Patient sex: F
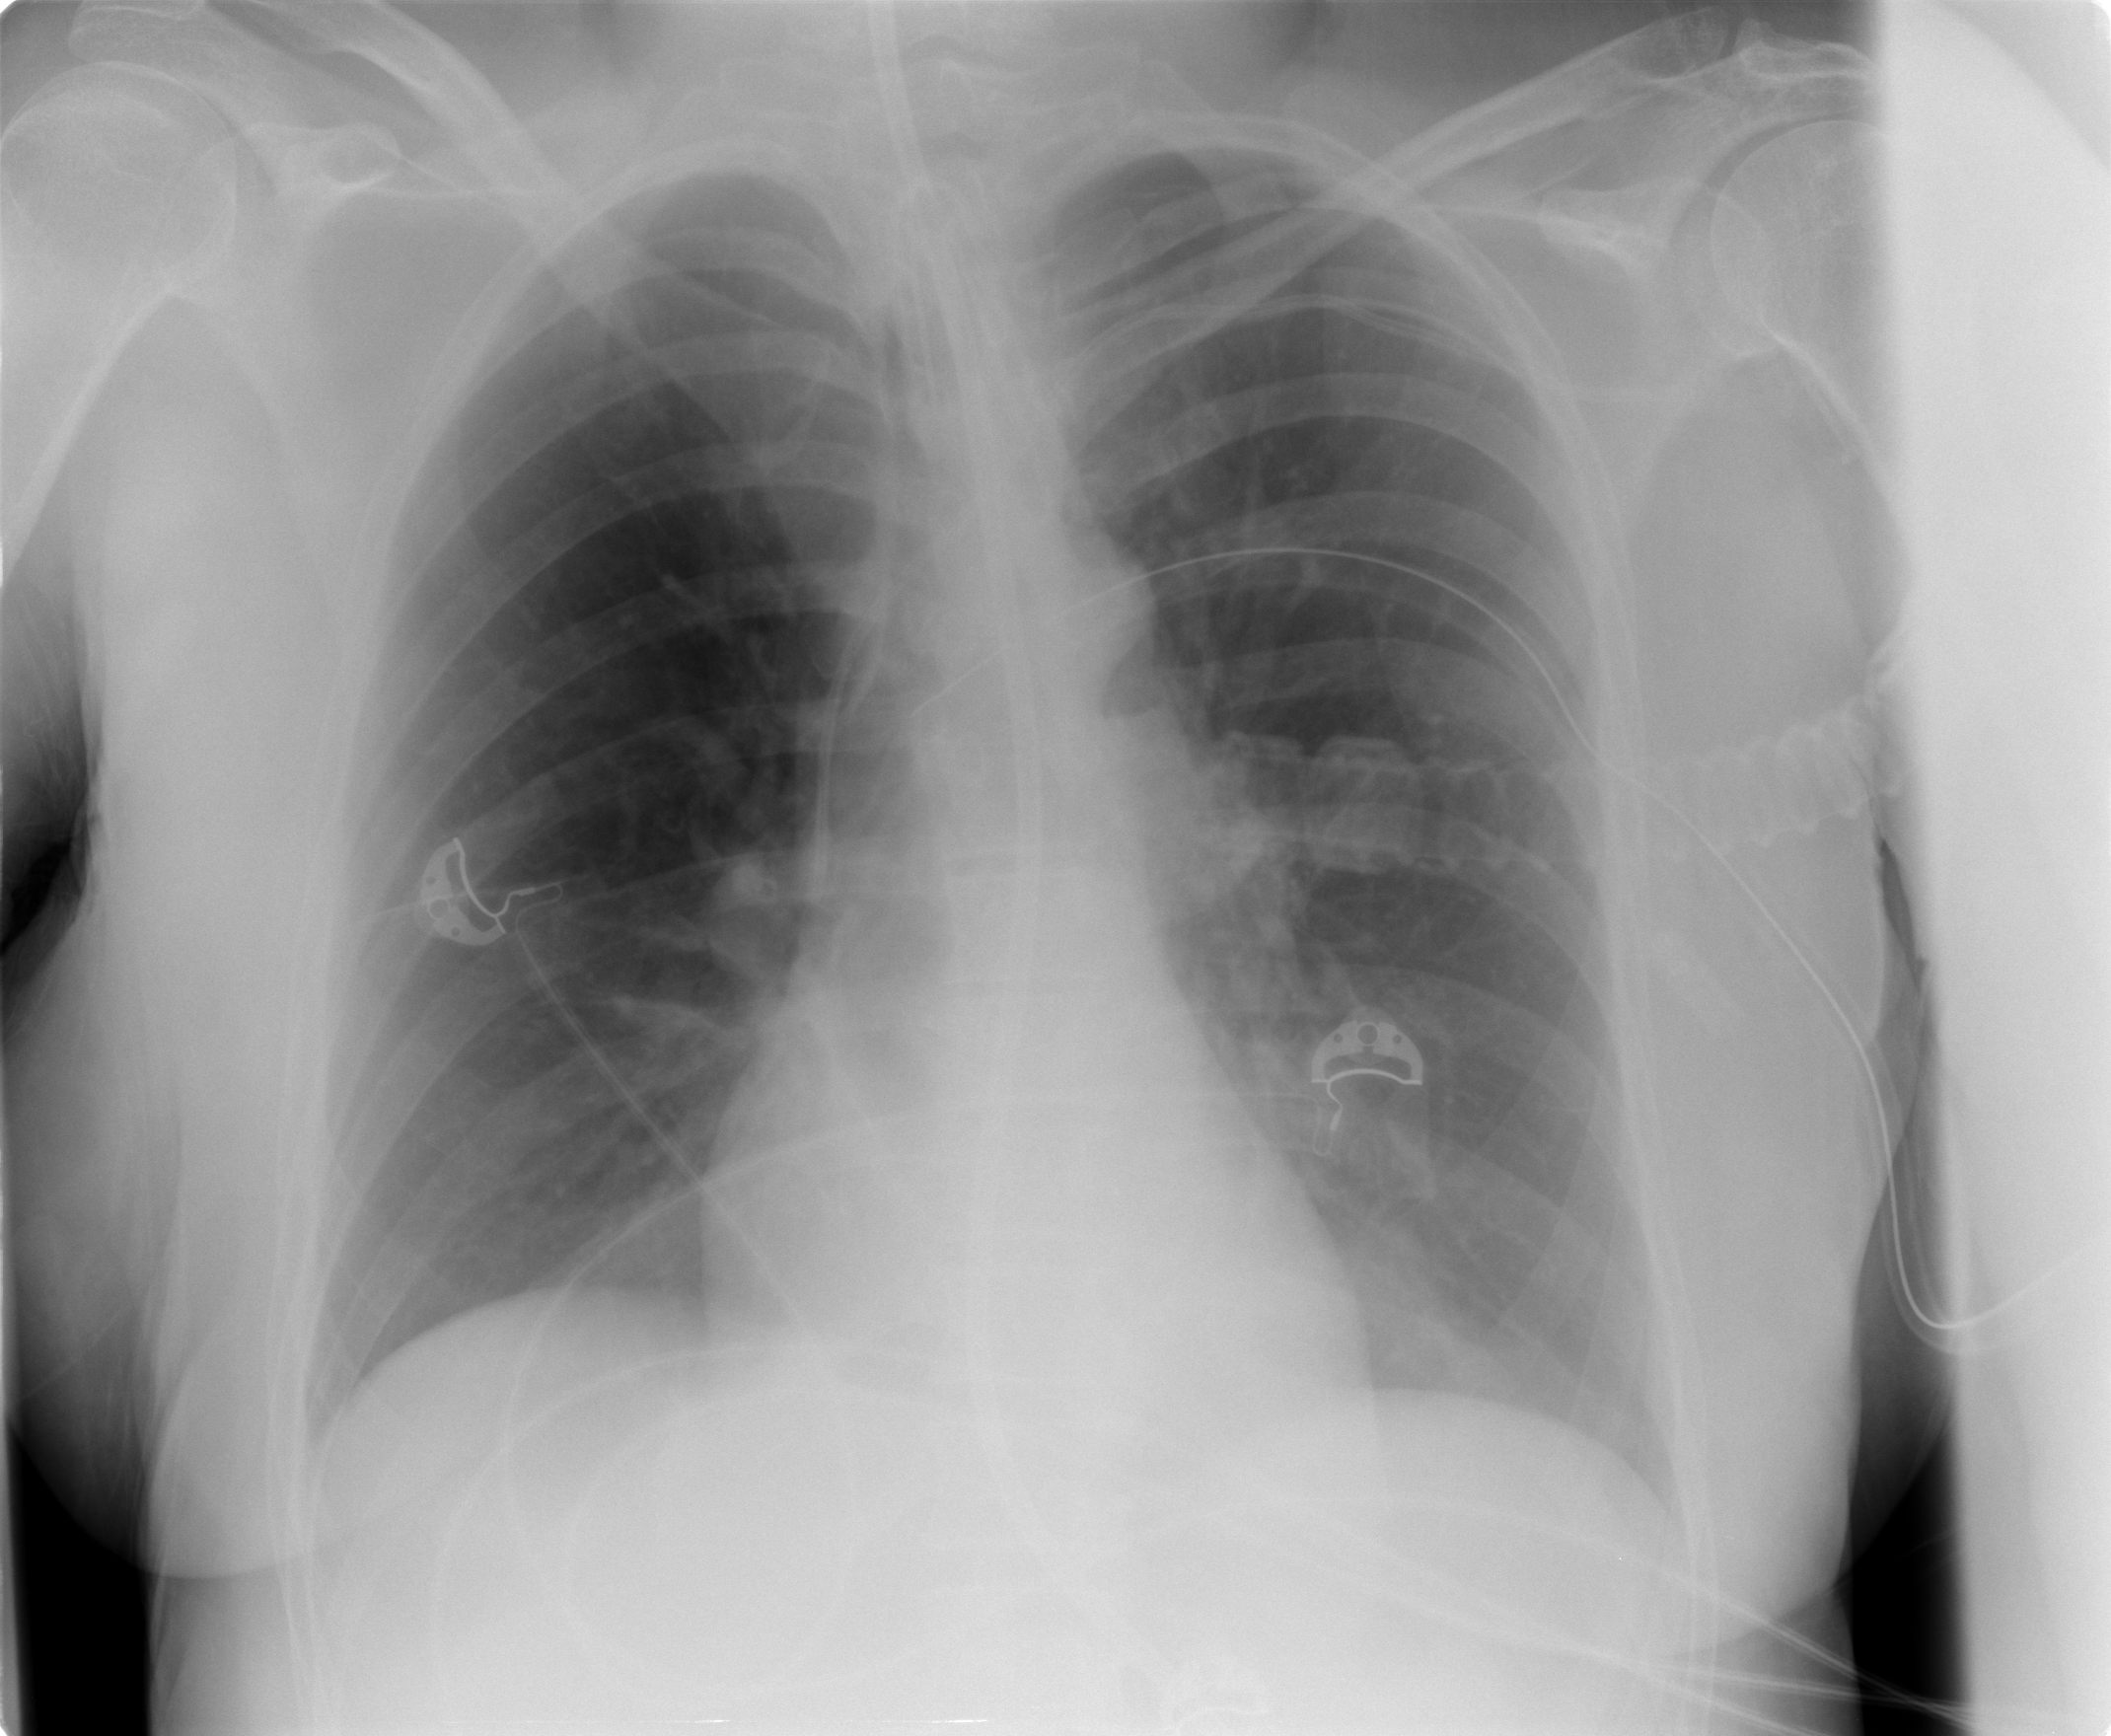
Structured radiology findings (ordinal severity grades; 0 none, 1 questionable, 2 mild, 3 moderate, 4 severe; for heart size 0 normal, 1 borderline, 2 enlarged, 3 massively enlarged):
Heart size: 0
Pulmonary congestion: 0
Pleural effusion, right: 1
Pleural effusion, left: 1
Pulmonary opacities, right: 0
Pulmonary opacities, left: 0
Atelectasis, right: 1
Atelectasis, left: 2